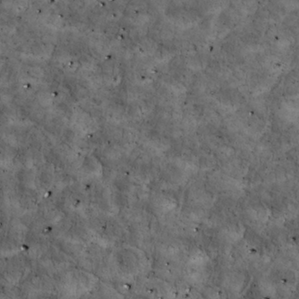
Label: non_frost